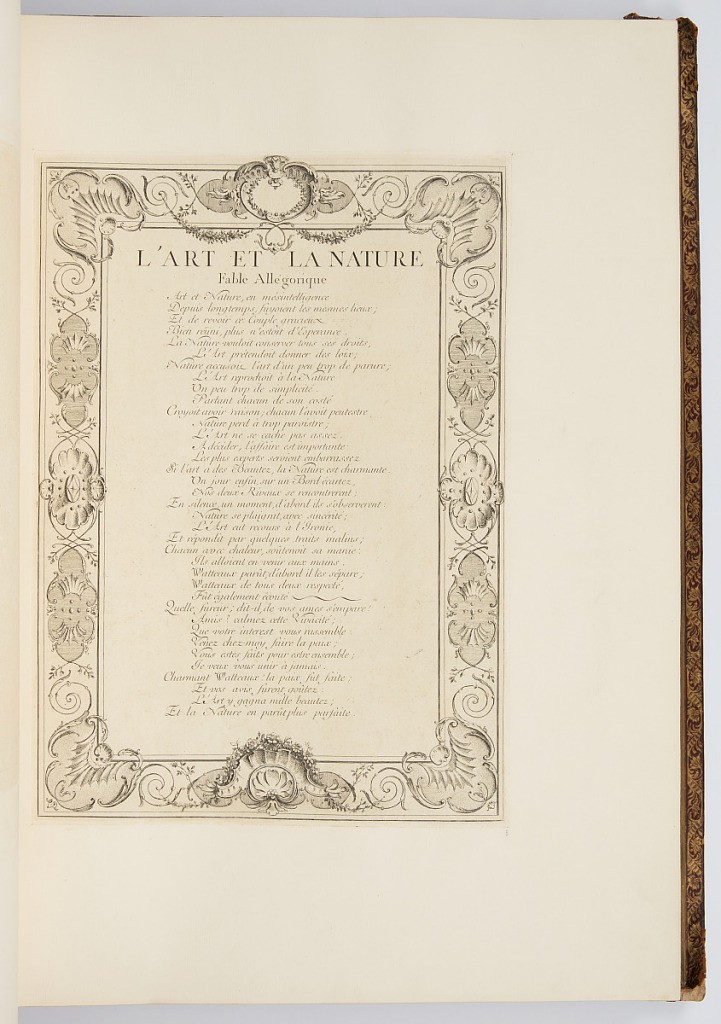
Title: L'ART ET LA NATURE, Fable Allégorique
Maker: Antoine Watteau, French, 1684–1721
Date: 1723-1735
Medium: Etching and engraving on laid paper
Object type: Bound print
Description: Text printed within a rectangular frame featuring arabesque ornamentation. The plate is not signed.